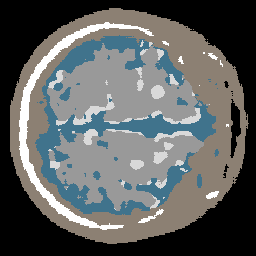
Label: no_lesion